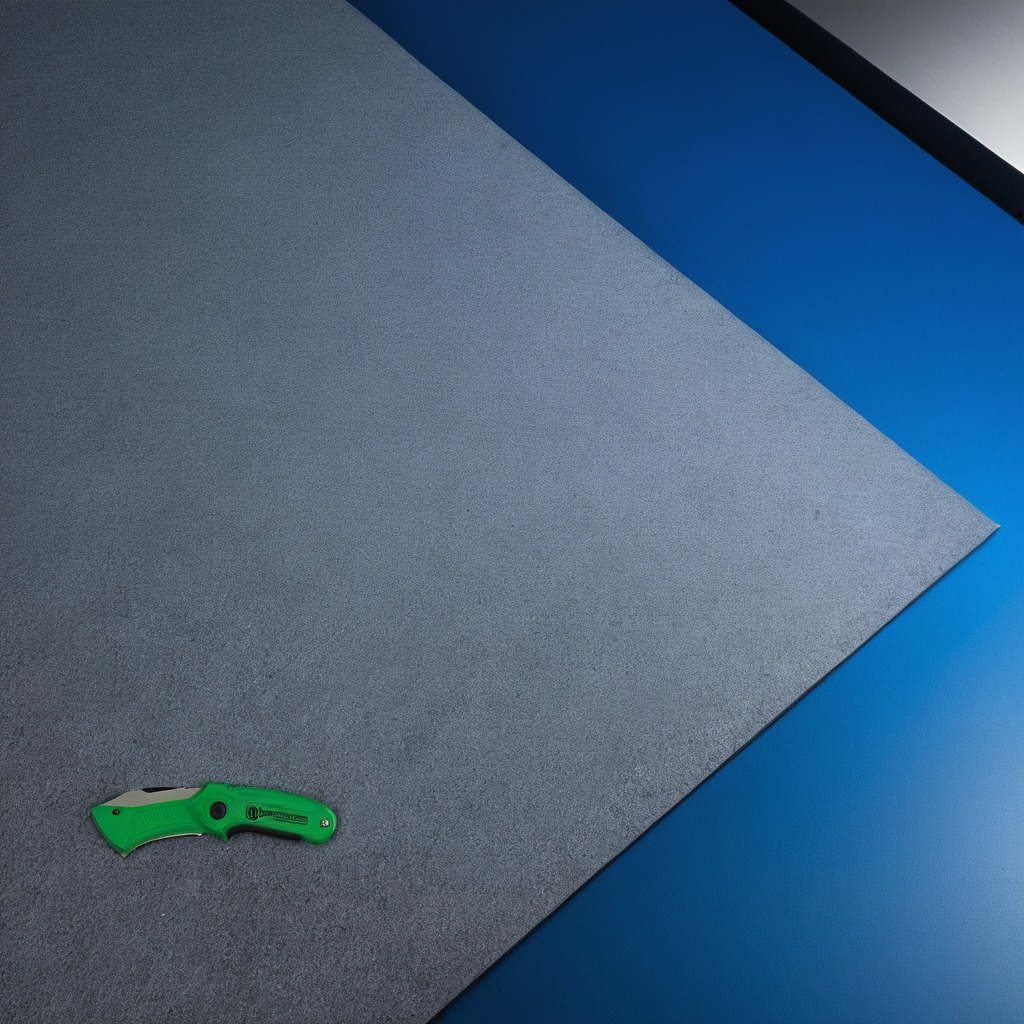
A utility knife lies on the clean granite tabletop inside a workshop under bright overhead lighting crisp shadows high clarity worn but beneath the mat.